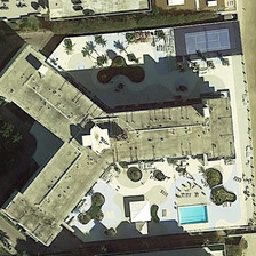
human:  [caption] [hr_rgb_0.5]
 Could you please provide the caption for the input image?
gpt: Herringbone has square swimming pool under Gree building

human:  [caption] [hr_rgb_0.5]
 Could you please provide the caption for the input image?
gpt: There is a swimming pool under the tower.

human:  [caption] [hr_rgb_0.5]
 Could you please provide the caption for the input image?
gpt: There is a square swimming pool under a grey airringbone building

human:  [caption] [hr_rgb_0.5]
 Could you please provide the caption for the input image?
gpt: There is a square swimming pool under the herringbone gray building

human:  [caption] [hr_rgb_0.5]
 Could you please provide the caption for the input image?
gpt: There's a square pool under a gray herring building